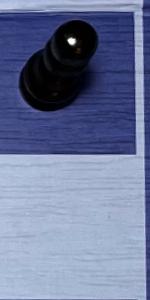
Label: Empty